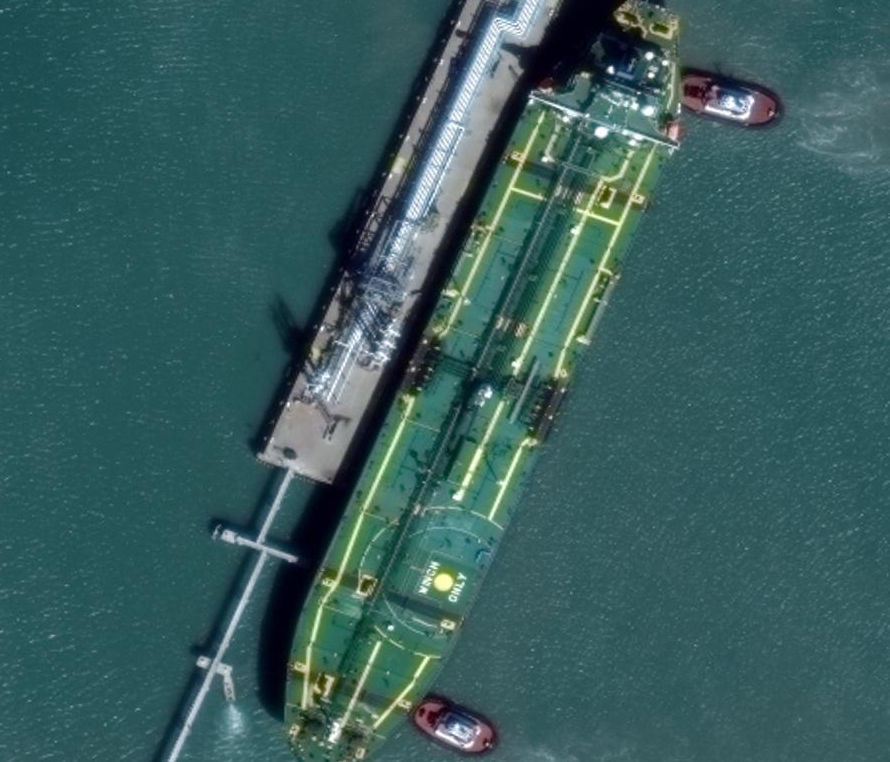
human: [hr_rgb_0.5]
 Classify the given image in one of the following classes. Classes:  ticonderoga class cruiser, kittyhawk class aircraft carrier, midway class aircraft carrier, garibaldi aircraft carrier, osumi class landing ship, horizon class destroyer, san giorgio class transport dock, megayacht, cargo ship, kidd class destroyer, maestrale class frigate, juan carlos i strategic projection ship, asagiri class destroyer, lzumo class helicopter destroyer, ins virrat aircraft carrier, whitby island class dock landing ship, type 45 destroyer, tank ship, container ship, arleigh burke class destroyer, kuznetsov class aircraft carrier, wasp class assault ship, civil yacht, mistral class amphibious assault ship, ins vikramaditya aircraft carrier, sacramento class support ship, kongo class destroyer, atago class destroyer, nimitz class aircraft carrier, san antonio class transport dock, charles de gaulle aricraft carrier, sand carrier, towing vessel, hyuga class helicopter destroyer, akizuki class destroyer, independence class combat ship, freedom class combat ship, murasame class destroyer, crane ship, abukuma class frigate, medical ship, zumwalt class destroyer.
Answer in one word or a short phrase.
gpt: Tank ship